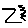
Label: zigzag